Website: macys
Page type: receipt
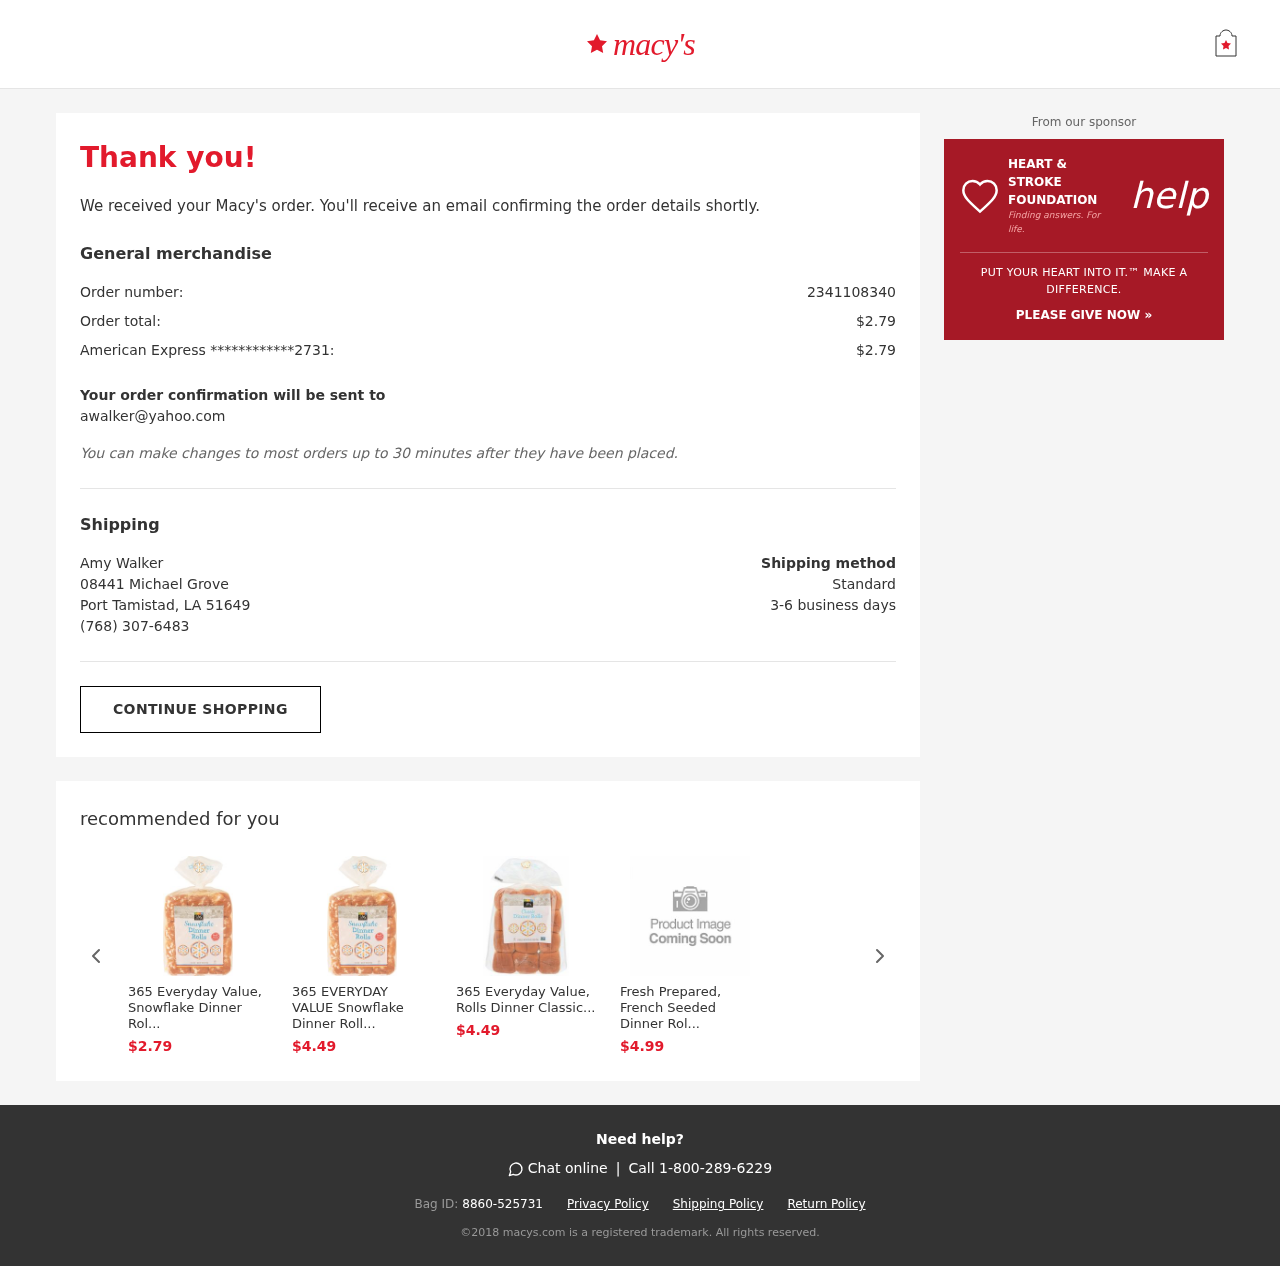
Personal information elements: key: PII_CARD_LAST4
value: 2731
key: PII_CARD_TYPE
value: American Express
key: PII_CITY_STATE_ZIP
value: Port Tamistad, LA 51649
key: PII_EMAIL
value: awalker@yahoo.com
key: PII_FULLNAME
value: Amy Walker
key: PII_PHONE
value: (768) 307-6483
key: PII_STREET
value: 08441 Michael Grove
Product elements: key: PRODUCT1_PRICE
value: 2.79
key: PRODUCT1_NAME
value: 365 Everyday Value, Snowflake Dinner Rol...
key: PRODUCT2_NAME
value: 365 EVERYDAY VALUE Snowflake Dinner Roll...
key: PRODUCT2_PRICE
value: $4.49
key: PRODUCT3_NAME
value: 365 Everyday Value, Rolls Dinner Classic...
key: PRODUCT3_PRICE
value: $4.49
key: PRODUCT4_NAME
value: Fresh Prepared, French Seeded Dinner Rol...
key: PRODUCT4_PRICE
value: $4.99
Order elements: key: ORDER_ID
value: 2341108340
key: ORDER_TOTAL
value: $2.79
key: ORDER_CARD_CHARGE
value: $2.79